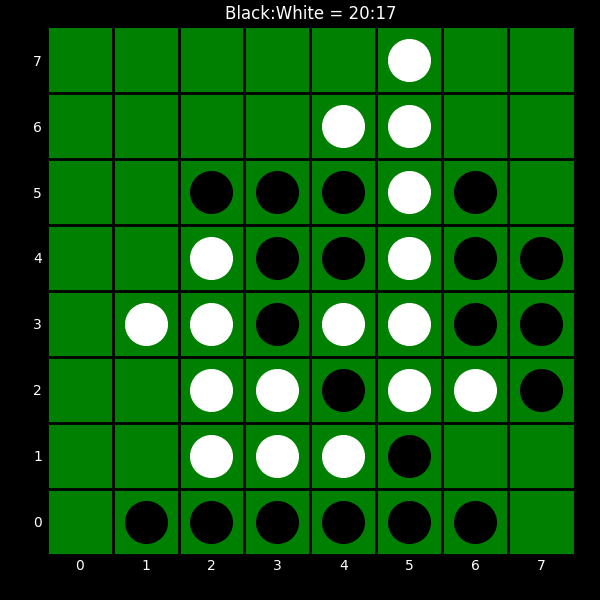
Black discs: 20
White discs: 17